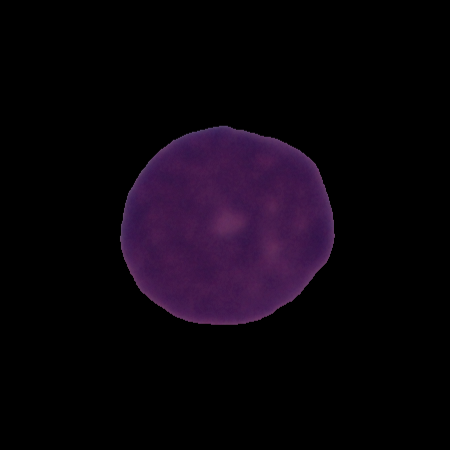
Label: cancer